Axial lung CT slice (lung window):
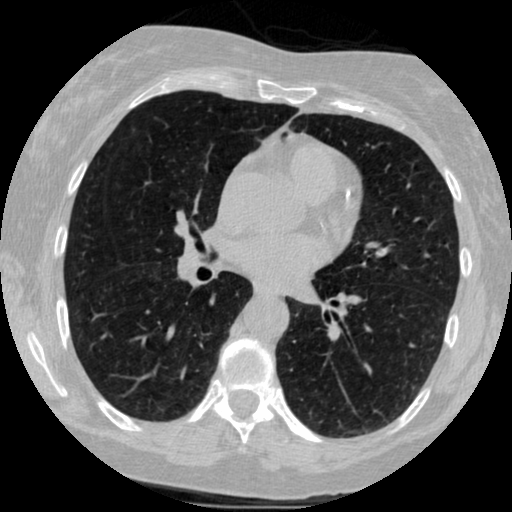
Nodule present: no